Question: I have to capture sheet row into a 2d array. I am using the following code
Code :
'''
Sub multiarr()
Dim str As String 'String Which i am looking for
Dim result() As String 'Stores Splitted Substring
Dim r As Integer ' Row Counter of 2d array
Dim c As Integer ' Column Counter of 2d Array
Dim valarr() As String ' Initial Declaration of Array
'Row and Column Initialization
r = 0
c = 0
'Calculate Last Row and Last Column of Sheet
mylr = Cells(Rows.Count, 1).End(xlUp).Row
lcol = Cells(1, Columns.Count).End(xlToLeft).Column
'Initialize the Array according to Sheet Dimentions
ReDim valarr(mylr - 2, lcol - 1) 'Declare Array to be of size of Sheet
str = "M1" ' -> This i am interested in.Only these records will be populated
For y = 0 To UBound(valarr) 'iterate through rows of array
For x = 2 To mylr 'iterate through rows of sheet
result = Split(Cells(x, 1), "@") ' Split the Record
If result(0) = str Then 'Check for the Condition
'Array Filling Logic
For c = 1 To lcol
' C-1 because column index starts from 0
valarr(y, c - 1) = Cells(x, c)
Next c
End If
Next x
Next y
End Sub
'''
But this code is incorrectly filling. What is the problem?
Please refer sample image of worksheet

Thanks in advance
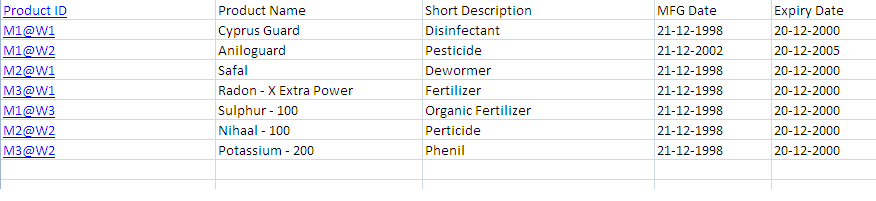
Answer: Please see the bellow, hope it helps
'''
Sub multiarr()
Dim str As String 'String Which i am looking for
Dim result() As String 'Stores Splitted Substring
Dim r As Integer ' Row Counter of 2d array
Dim c As Integer ' Column Counter of 2d Array
Dim valarr() As String ' Initial Declaration of Array
Dim mylr As Long, lcol As Long 'lastrow / lastcol
'I recommend declaring the workbook/worksheet and declaring the ranges accordingly
'Without doing so, any range refence bellow is explicit to the ActiveSheet
Dim arrValues As Variant
Dim cnt As Long, cnt2 As Long
'Row and Column Initialization
r = 1
c = 1
'Calculate Last Row and Last Column of Sheet
mylr = Cells(Rows.Count, 1).End(xlUp).row
lcol = Cells(1, Columns.Count).End(xlToLeft).column
arrValues = Range(Cells(r, c), Cells(mylr, lcol))
str = "M1" ' -> This i am interested in.Only these records will be populated
For y = LBound(arrValues) To UBound(arrValues) 'Iterate through values
If Left(arrValues(y, 1), 2) = str Then 'Check if the correct value exists
cnt = cnt + 1 'Count the number of occurences
End If
Next y
'Initialize the Array according to Results Dimentions
ReDim valarr(1 To cnt, 1 To lcol) 'Declare Array to be of size of Sheet
cnt2 = 1 'Start at one to match the array of the values, but... feel free to change
For y = LBound(arrValues) To UBound(arrValues) 'Iterate through array rows
If Left(arrValues(y, 1), 2) = str Then 'Check if the correct value exists
For z = LBound(arrValues, 2) To UBound(arrValues, 2) 'Iterate through array columns
valarr(cnt2, z) = arrValues(y, z) 'Add to the arr only correct values
Next z
cnt2 = cnt2 + 1 'If value find, we increase the counter
End If
Next y
End Sub
'''